Aerial crown-view tile of a tropical tree (Barro Colorado Island, Panama), acquired 20241014:
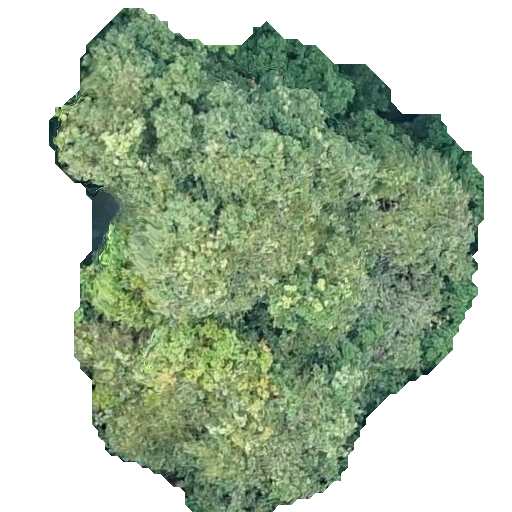
Species: Prioria copaifera
GBIF accepted scientific name: Prioria copaifera
Crown area: 240.495 m²